Here is the raw acceleration-versus-time signal recorded on a bearing housing. Determine the bearing's health state. Answer with exactly one of: normal, inner_race, outer_race, ball.
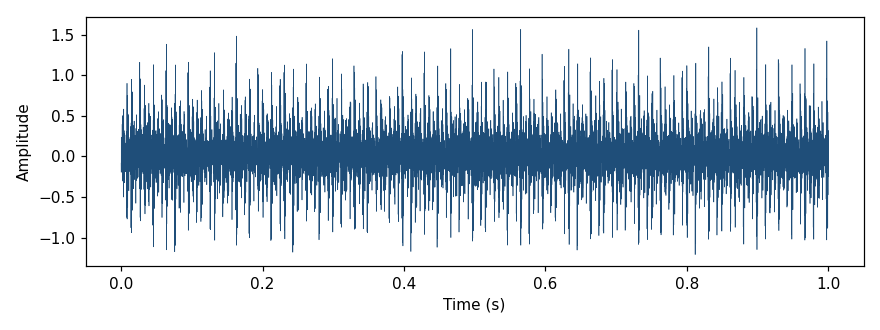
Answer: inner_race